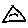
Label: triangle